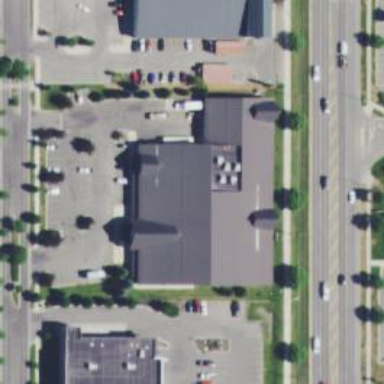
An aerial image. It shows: Building housing furniture shop.